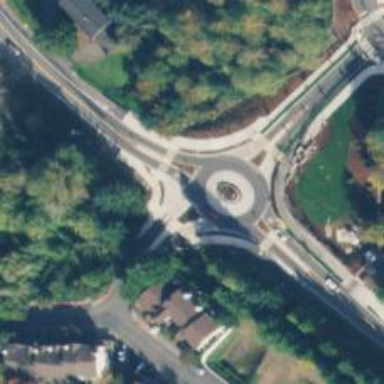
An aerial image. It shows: Roundabout at tertiary road junction.